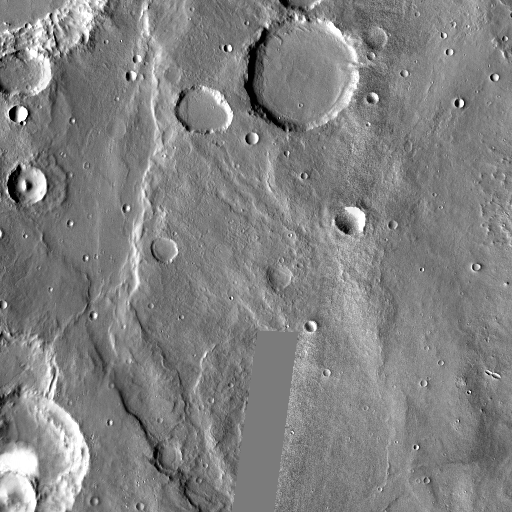
Crater classes present: Background, Other, Buried, Secondary